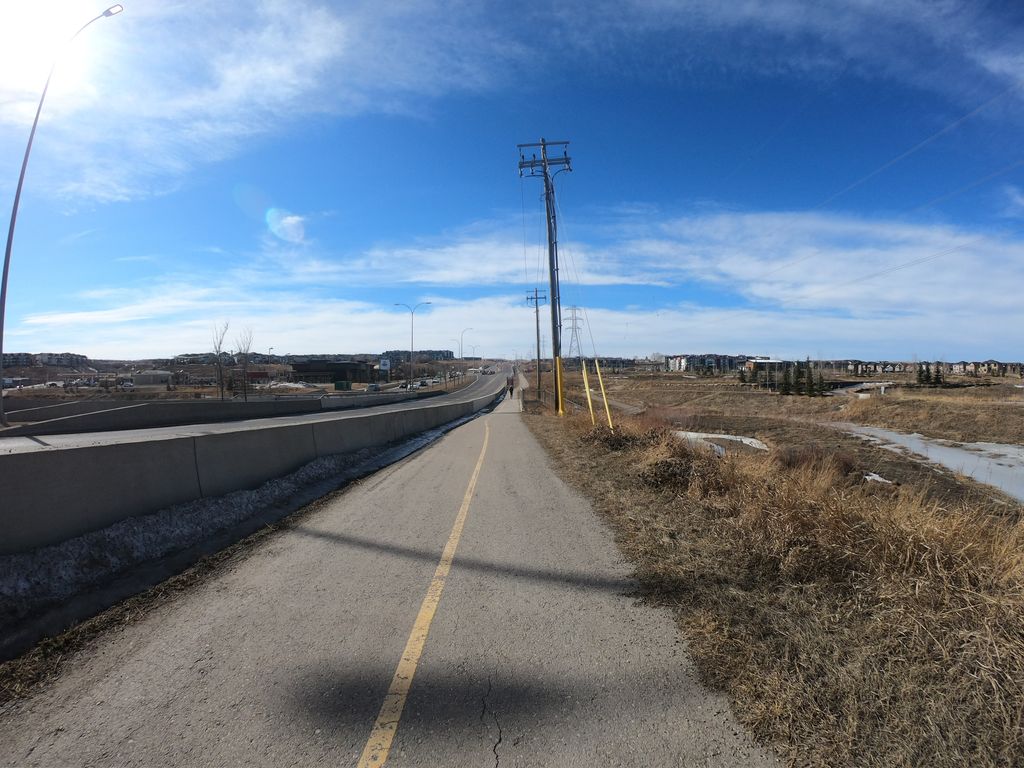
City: calgary